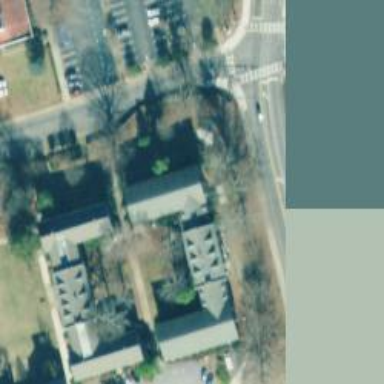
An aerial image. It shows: Dormitory building with gabled black roof.